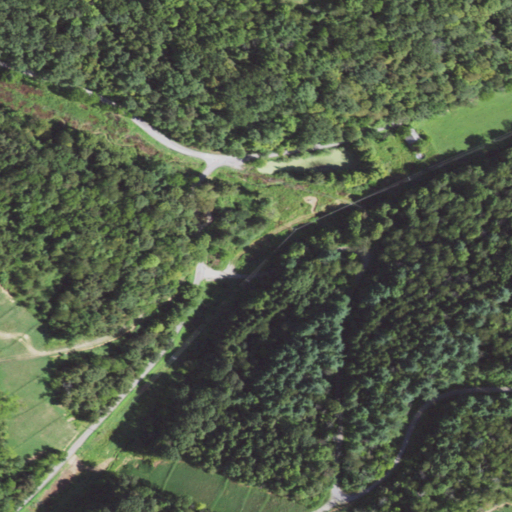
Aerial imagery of valley in Pennsylvania named Turkey Hollow containing deciduous forest, mixed forest, open development, evergreen forest, shrub, and pasture